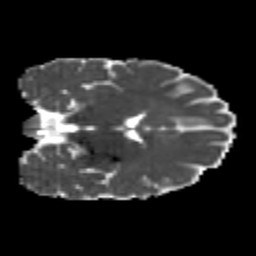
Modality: MD
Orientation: coronal
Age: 26
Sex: male
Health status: healthy
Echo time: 0.074 s